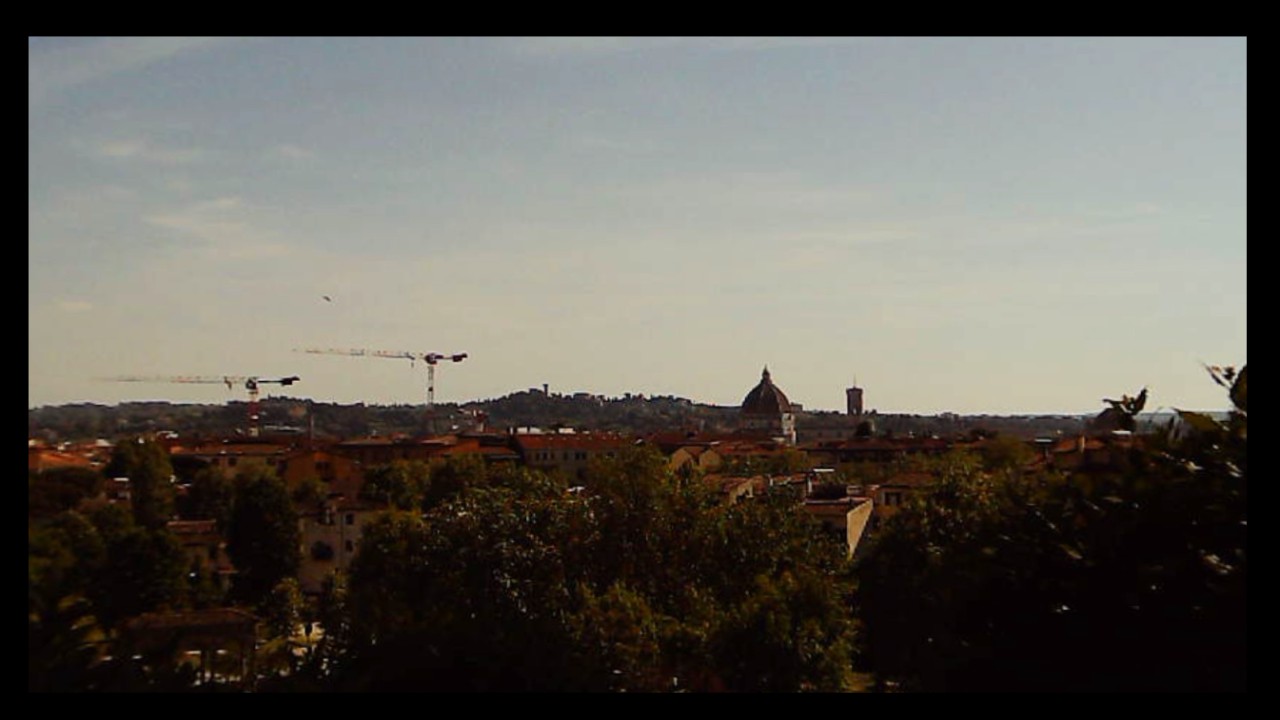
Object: DarwinFPV cineape20